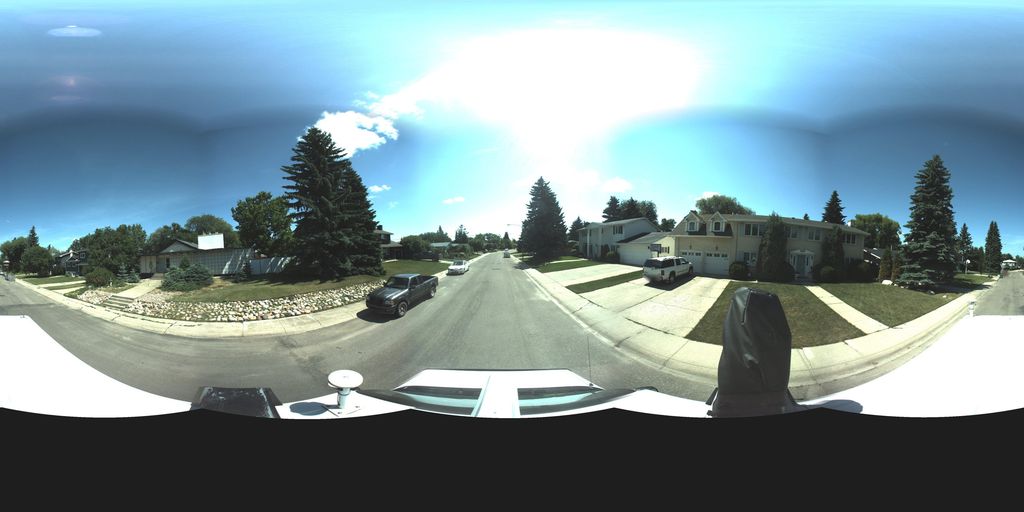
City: saskatoon